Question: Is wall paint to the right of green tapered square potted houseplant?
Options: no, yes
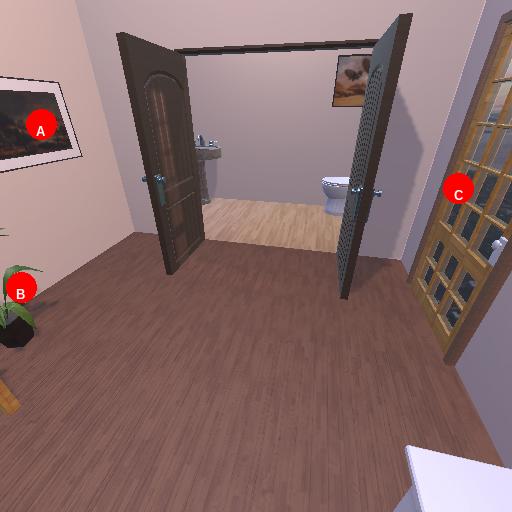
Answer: no